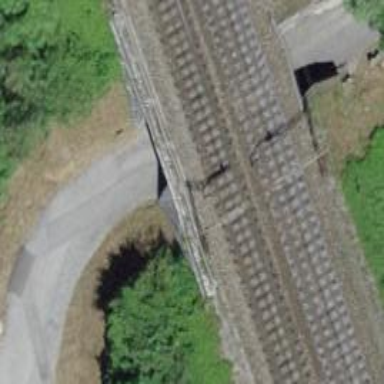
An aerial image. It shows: Tunnel along track.